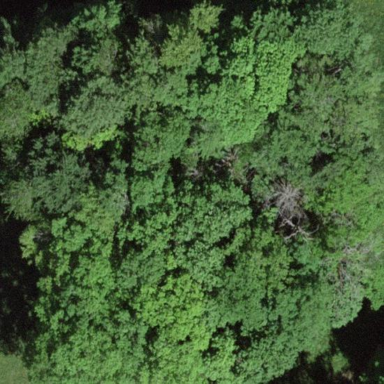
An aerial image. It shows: Forest area.